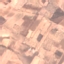
Land use / land cover: PermanentCrop